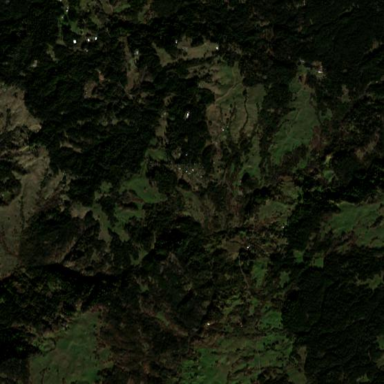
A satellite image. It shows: Forest area.